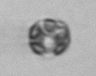
Label: Thalassiosira